Field crop: tomato
Growth stage: 1
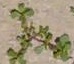
Species: portulaca